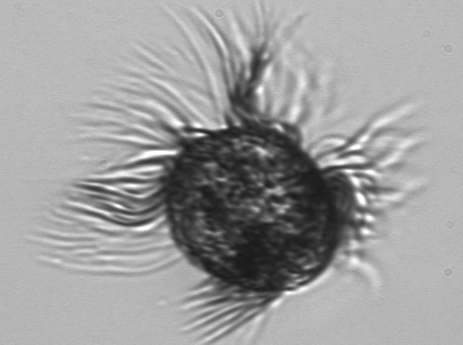
Label: Pelagostrobilidium